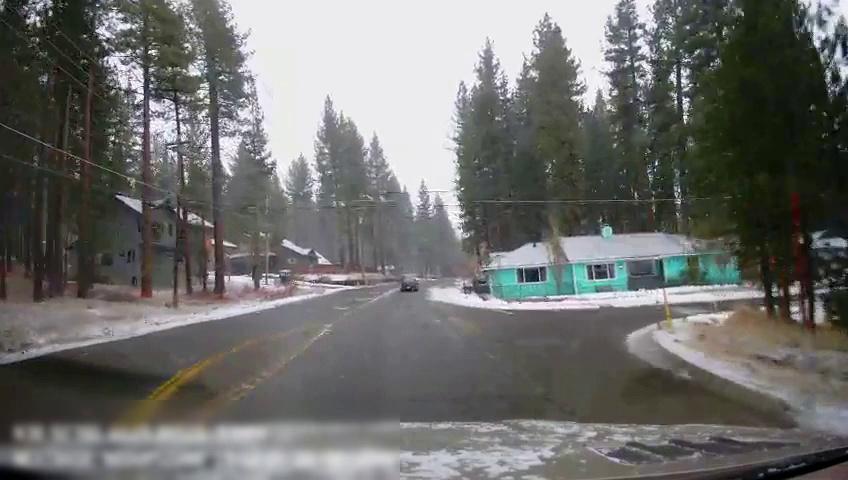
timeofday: Day
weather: Snowy
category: Drivable Space
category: Vehicles | Truck
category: Vehicles | Car
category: Lanes | Current Lane
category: Lanes | Opposite Lane
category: Lanes | Opposite Lane
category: Lanes | Opposite Lane